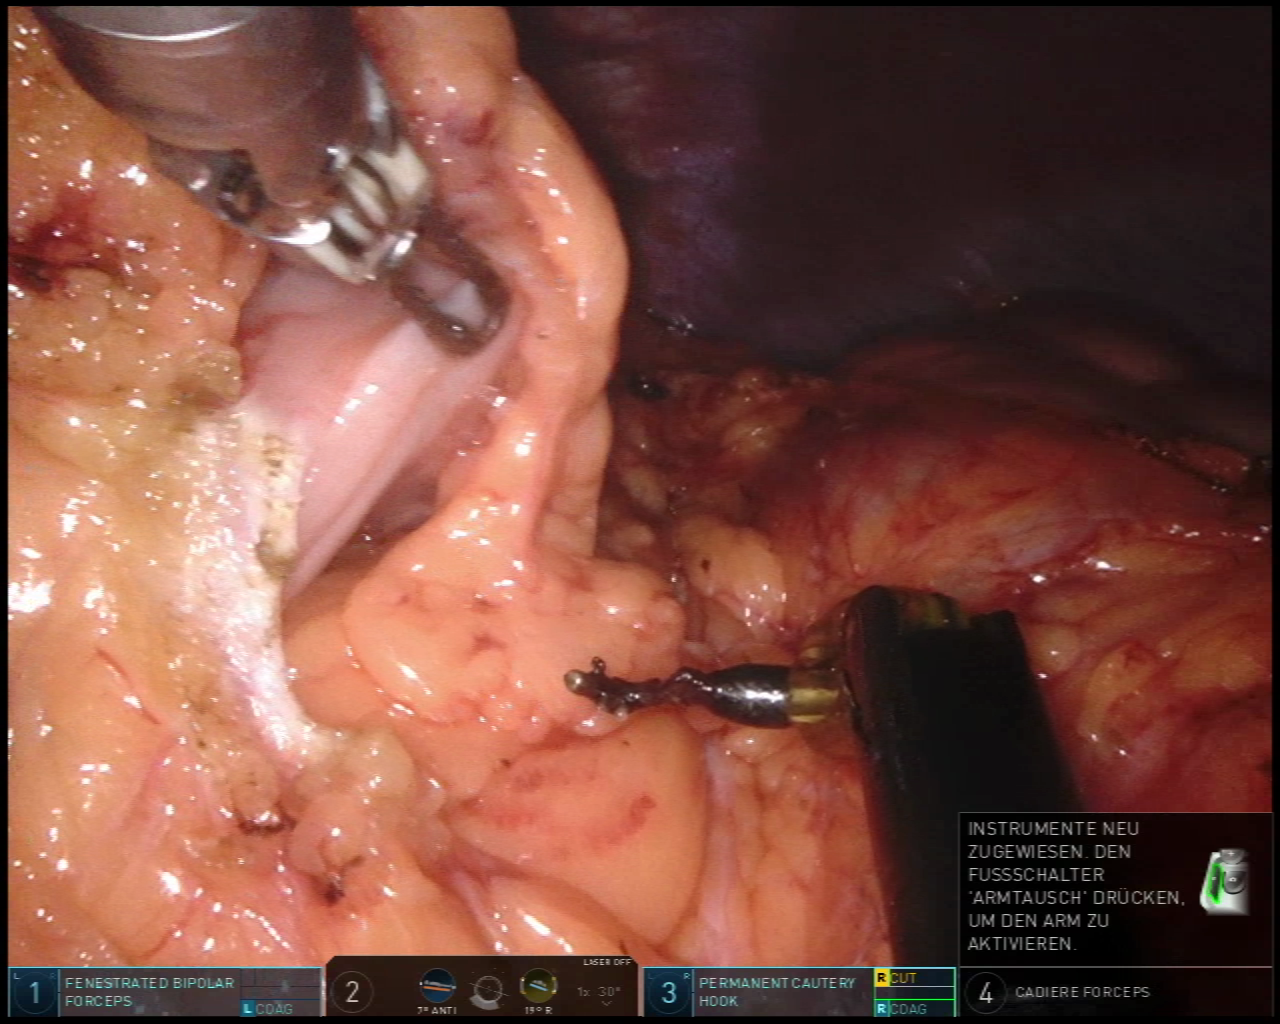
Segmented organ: stomach
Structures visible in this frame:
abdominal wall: yes
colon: yes
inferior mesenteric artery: no
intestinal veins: no
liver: no
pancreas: no
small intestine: no
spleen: no
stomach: yes
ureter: no
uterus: no
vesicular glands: no